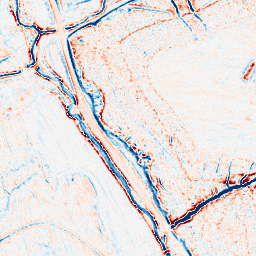
Category: edge_preserving
Decomposition family: bilateral
Decomposition parameters: d: 9
sigma_color: 75
sigma_space: 25
Upsampling method: bspline
Upsampling parameters: scale: 4
Upsampling scale: 4